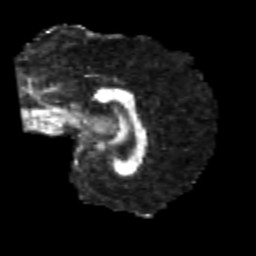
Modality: FA
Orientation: sagittal
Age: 21
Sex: male
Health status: healthy
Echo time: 0.074 s